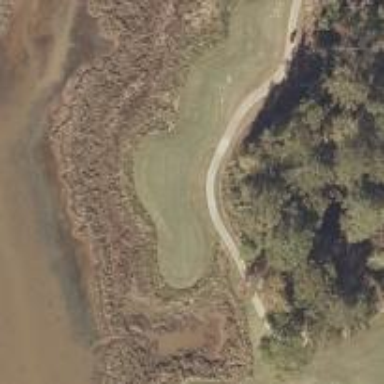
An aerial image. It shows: Golf tee.